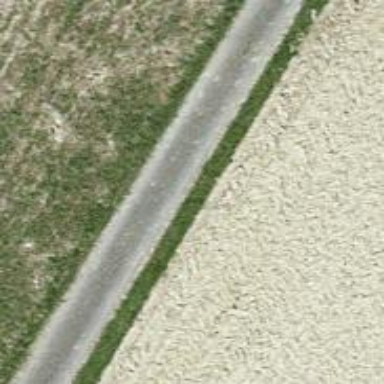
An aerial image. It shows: Concrete track with grade 1 quality.